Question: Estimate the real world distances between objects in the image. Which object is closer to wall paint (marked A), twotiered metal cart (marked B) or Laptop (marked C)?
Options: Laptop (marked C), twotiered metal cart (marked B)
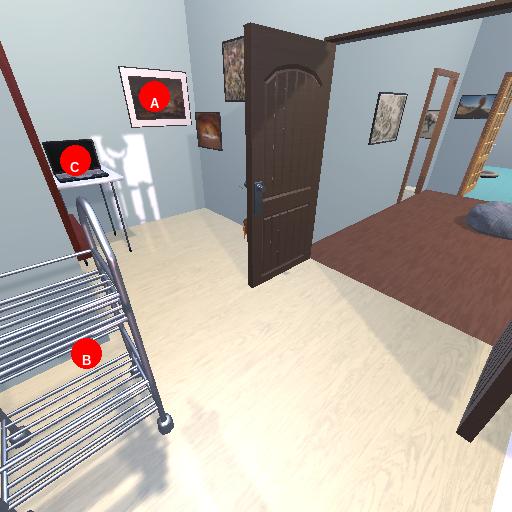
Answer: Laptop (marked C)